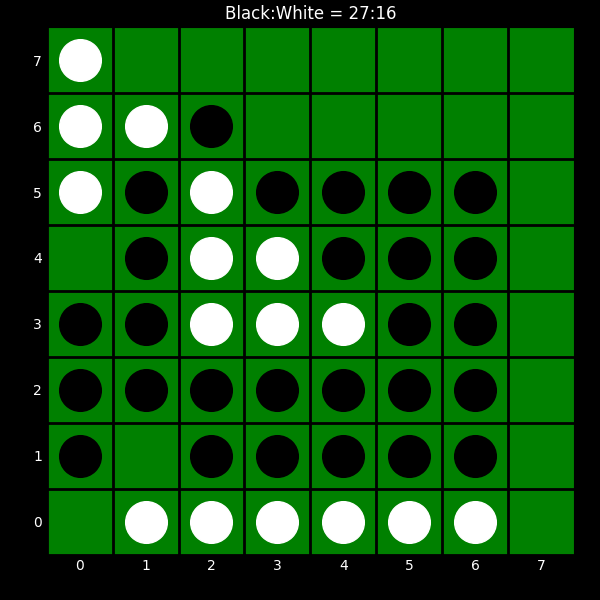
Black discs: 27
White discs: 16